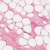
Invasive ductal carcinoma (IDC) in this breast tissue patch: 0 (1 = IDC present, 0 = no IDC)